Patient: sex M, age 64
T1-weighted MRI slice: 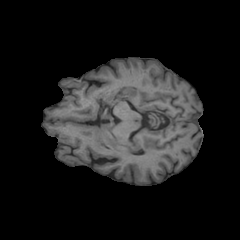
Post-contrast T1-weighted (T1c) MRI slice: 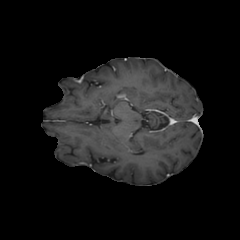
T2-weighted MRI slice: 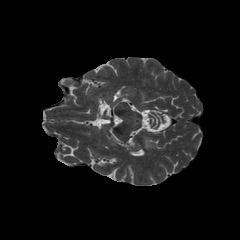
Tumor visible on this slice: no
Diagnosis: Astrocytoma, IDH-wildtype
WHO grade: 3